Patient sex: M
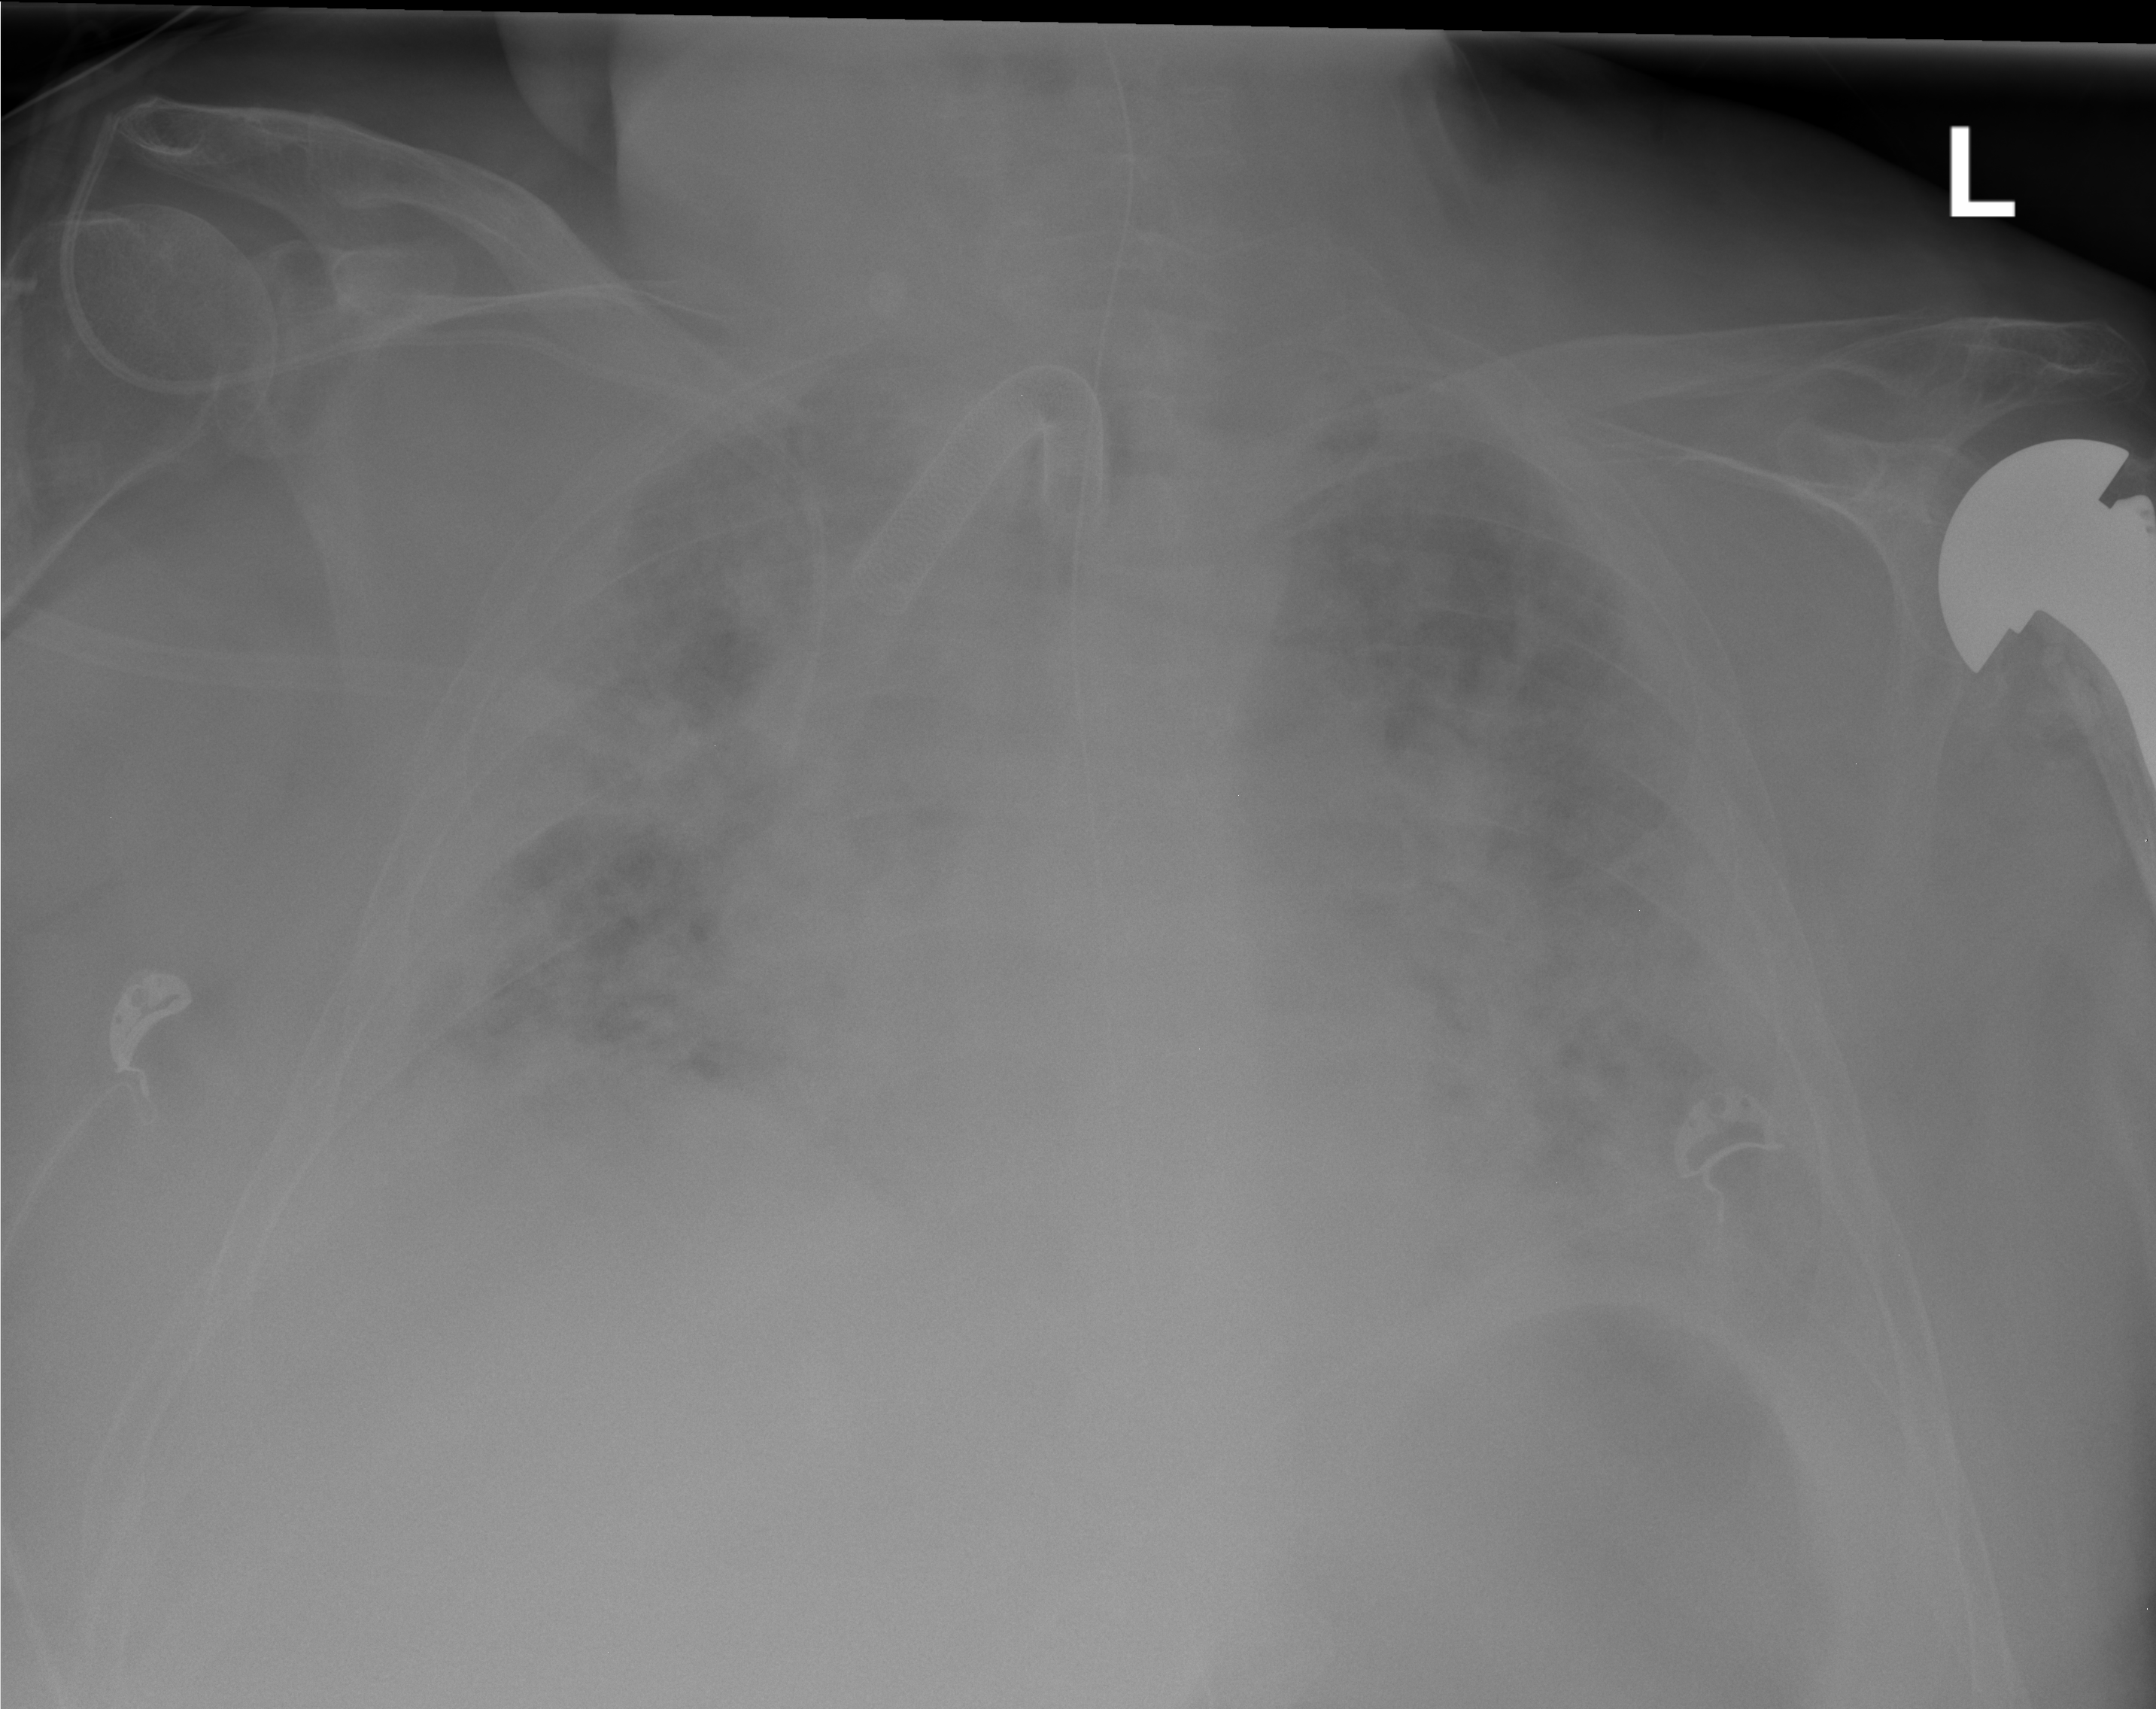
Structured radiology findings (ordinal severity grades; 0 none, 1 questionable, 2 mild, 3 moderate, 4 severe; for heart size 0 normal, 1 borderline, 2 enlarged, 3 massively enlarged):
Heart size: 2
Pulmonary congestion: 3
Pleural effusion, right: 3
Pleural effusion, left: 2
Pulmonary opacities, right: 3
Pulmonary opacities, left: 3
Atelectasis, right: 3
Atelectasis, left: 3